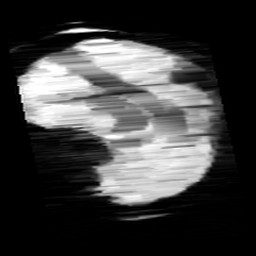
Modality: minIP
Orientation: sagittal
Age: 12
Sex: male
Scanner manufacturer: siemens
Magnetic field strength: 3 T
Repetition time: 0.027 s
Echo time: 0.02 s